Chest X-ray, AP view. Patient: 49 years old, sex M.
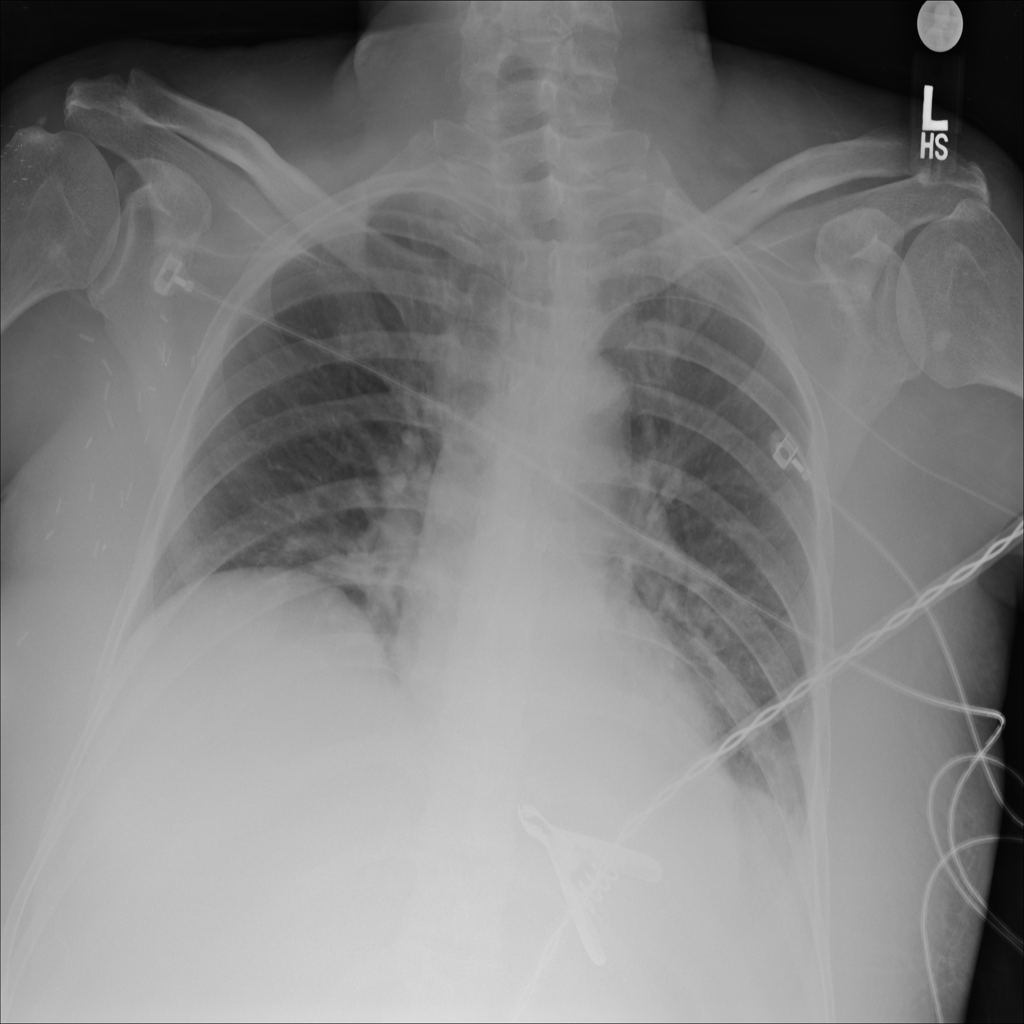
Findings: No Finding